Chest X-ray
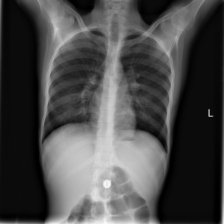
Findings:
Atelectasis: negative
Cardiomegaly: negative
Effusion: negative
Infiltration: positive
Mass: negative
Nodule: negative
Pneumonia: negative
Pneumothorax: negative
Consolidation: negative
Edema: negative
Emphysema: negative
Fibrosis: negative
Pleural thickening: negative
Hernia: negative